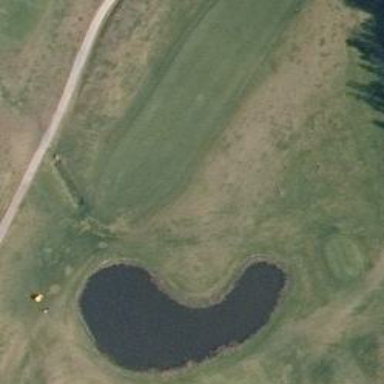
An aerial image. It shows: Golf hole.